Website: apple
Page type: newsletter-management
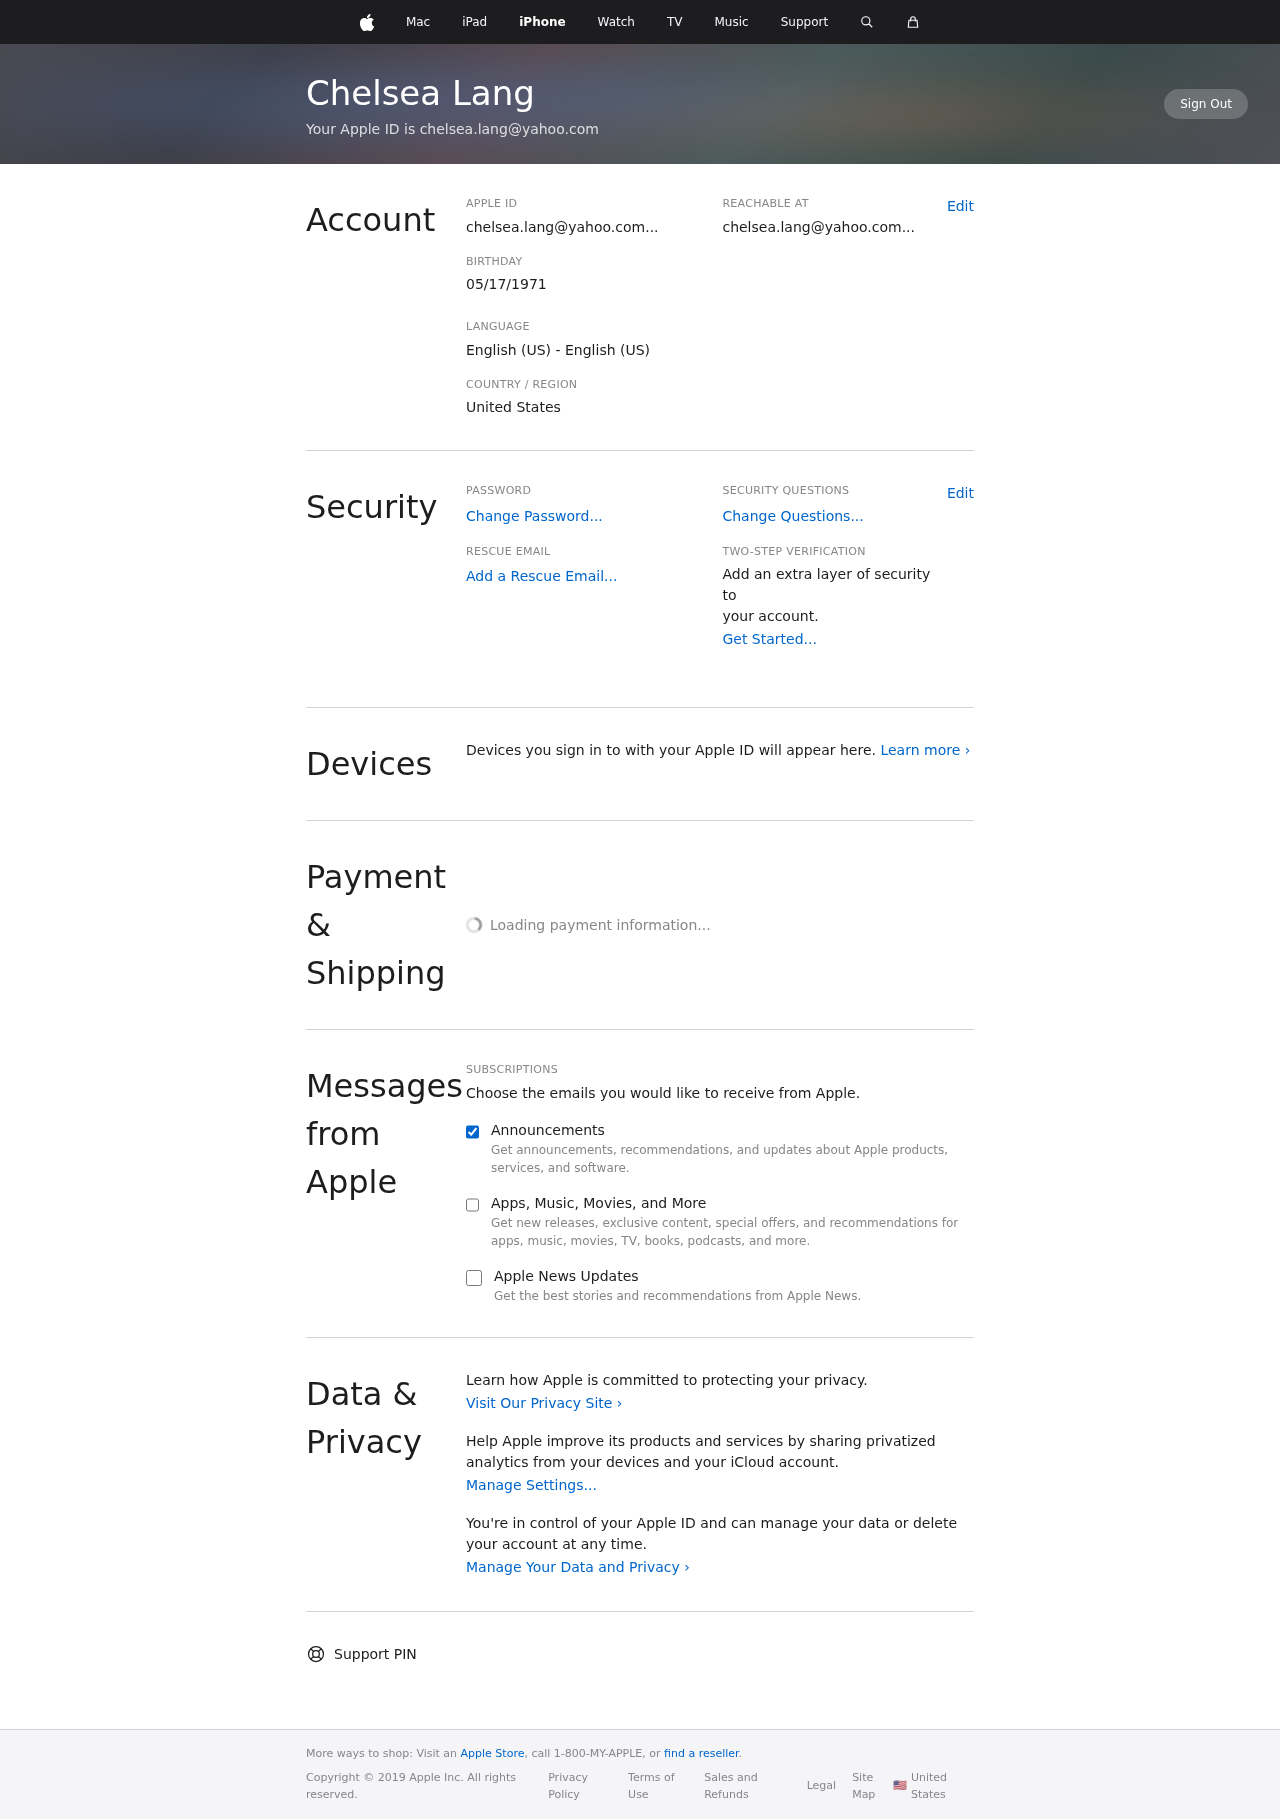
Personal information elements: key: PII_COUNTRY
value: United States
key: PII_DOB
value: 05/17/1971
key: PII_EMAIL
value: chelsea.lang@yahoo.com
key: PII_EMAIL
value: chelsea.lang@yahoo.com...
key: PII_FULLNAME
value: Chelsea Lang
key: PII_EMAIL2
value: chelsea.lang@yahoo.com...